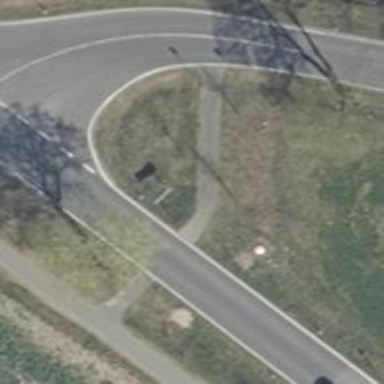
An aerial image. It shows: Road with "give way" sign.